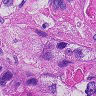
Metastatic tissue present: yes